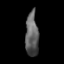
Tissue: lung
Cell type: Others
Senescence score: 0.2319
Nuclear area (px): 560
Mean DAPI intensity: 96.13